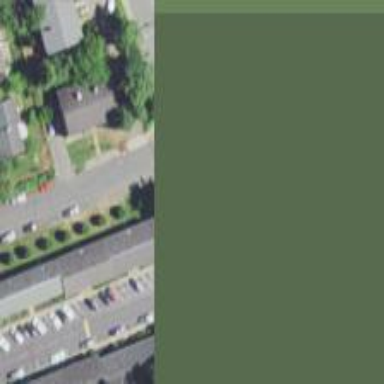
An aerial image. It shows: Unmarked crossing on footway.